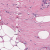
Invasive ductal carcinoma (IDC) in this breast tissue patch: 0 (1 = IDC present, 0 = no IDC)